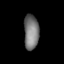
Tissue: lung
Cell type: Epithelial cells
Senescence score: 0.121
Nuclear area (px): 507
Mean DAPI intensity: 119.037